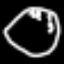
Label: clock